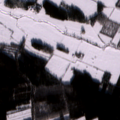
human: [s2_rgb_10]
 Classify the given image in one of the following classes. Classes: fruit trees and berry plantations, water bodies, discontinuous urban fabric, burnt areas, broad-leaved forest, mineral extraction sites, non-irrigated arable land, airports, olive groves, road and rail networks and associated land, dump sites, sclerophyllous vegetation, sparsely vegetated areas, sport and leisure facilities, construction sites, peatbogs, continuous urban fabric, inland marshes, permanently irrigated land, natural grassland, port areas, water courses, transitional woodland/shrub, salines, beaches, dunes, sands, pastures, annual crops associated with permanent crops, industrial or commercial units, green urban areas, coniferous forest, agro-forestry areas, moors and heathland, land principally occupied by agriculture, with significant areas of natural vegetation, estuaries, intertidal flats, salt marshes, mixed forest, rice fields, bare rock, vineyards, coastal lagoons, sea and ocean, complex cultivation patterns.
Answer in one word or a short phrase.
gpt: non-irrigated arable land, land principally occupied by agriculture, with significant areas of natural vegetation, mixed forest